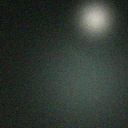
Screen state: off